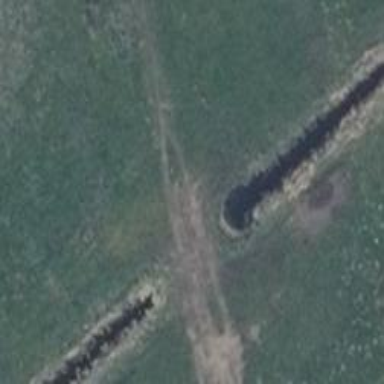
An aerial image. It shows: Culvert tunnel.